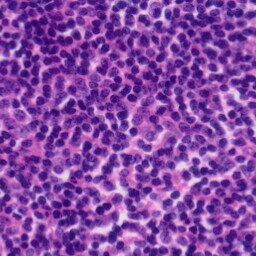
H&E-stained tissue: Tonsil